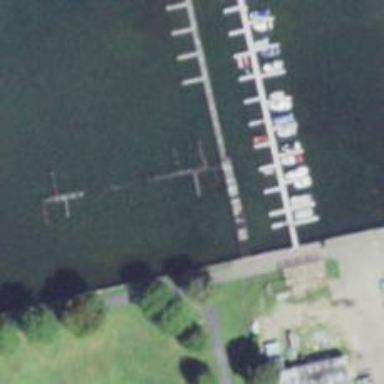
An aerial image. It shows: Ruined pier with mooring facilities.